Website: crate-barrel
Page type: stored-credit-cards
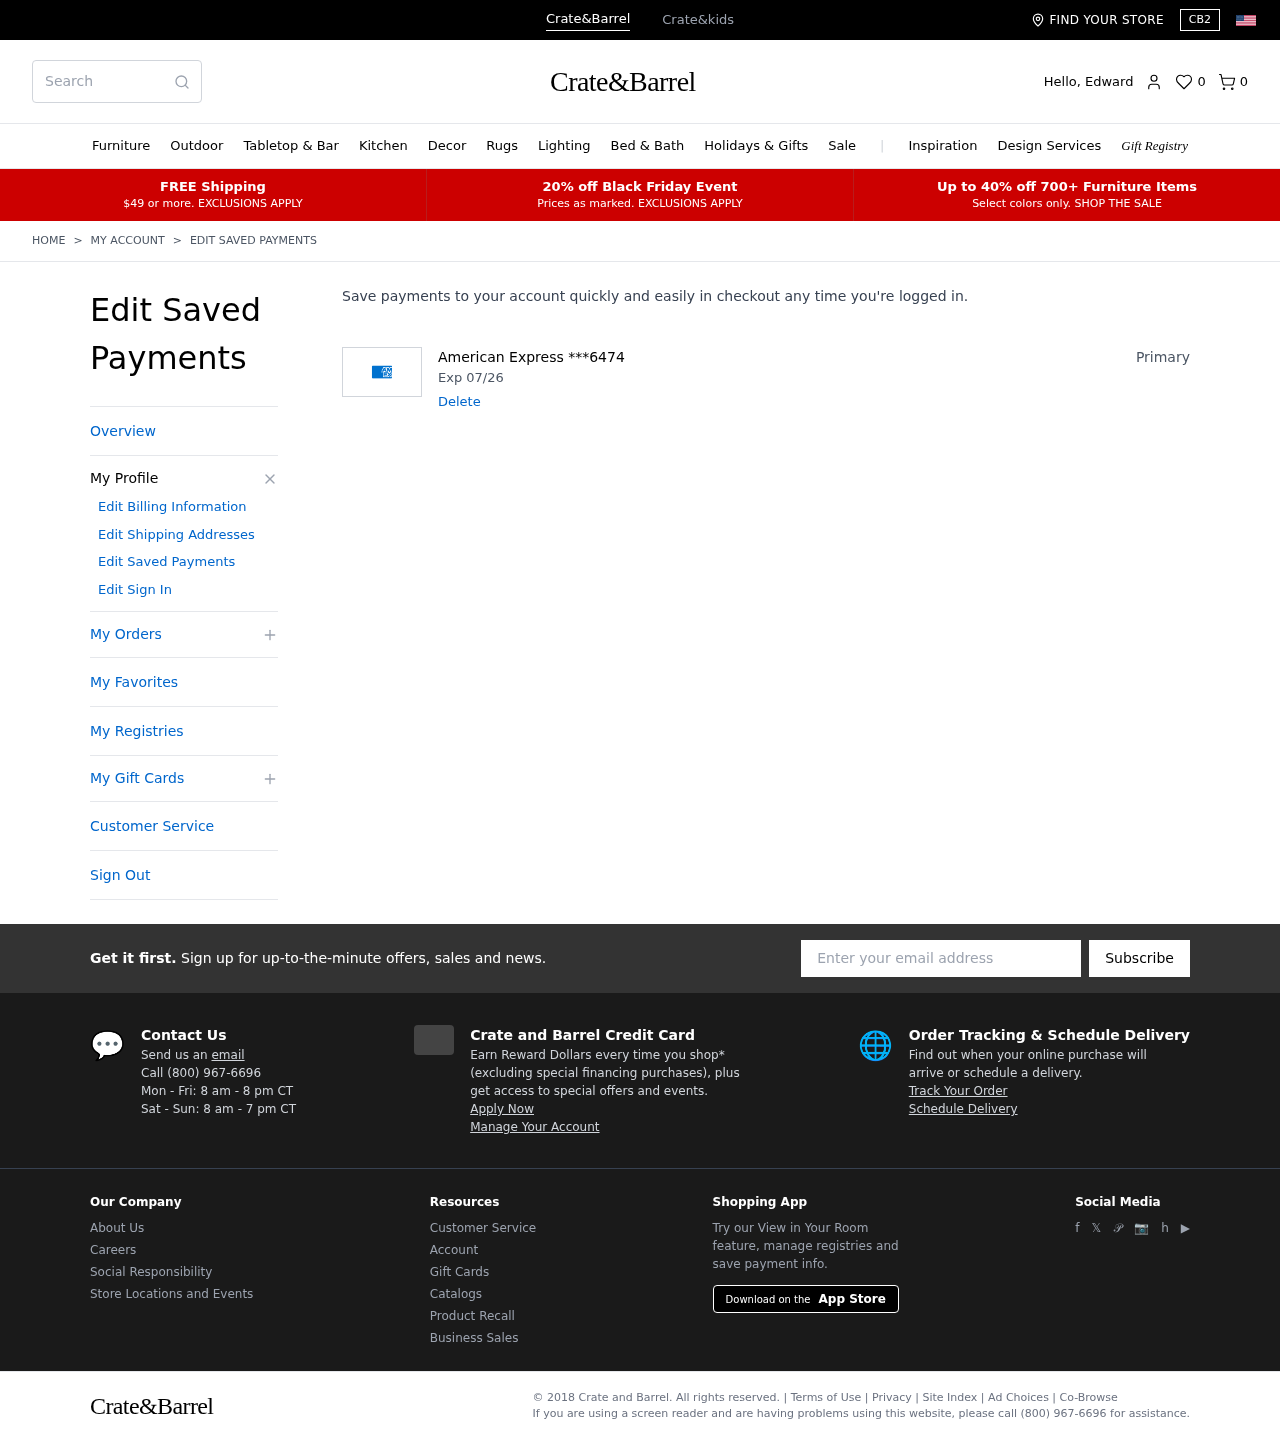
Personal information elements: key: PII_CARD_EXPIRY
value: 07/26
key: PII_CARD_LAST4
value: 6474
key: PII_CARD_TYPE
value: American Express
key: PII_FIRSTNAME
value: Edward
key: PII_EMAIL
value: edward_jones@gmail.com
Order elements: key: ORDER_NUM_ITEMS
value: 0
Search elements: key: HEADER_SEARCH
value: Search
Other elements: key: FAVORITES_COUNT
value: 0